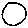
Label: circle